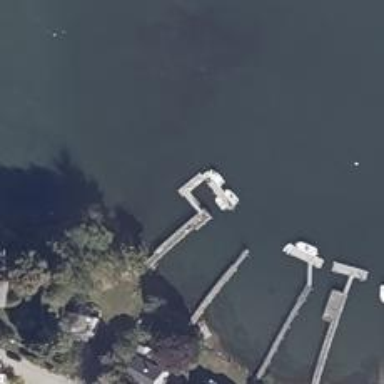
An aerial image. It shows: Man-made pier.